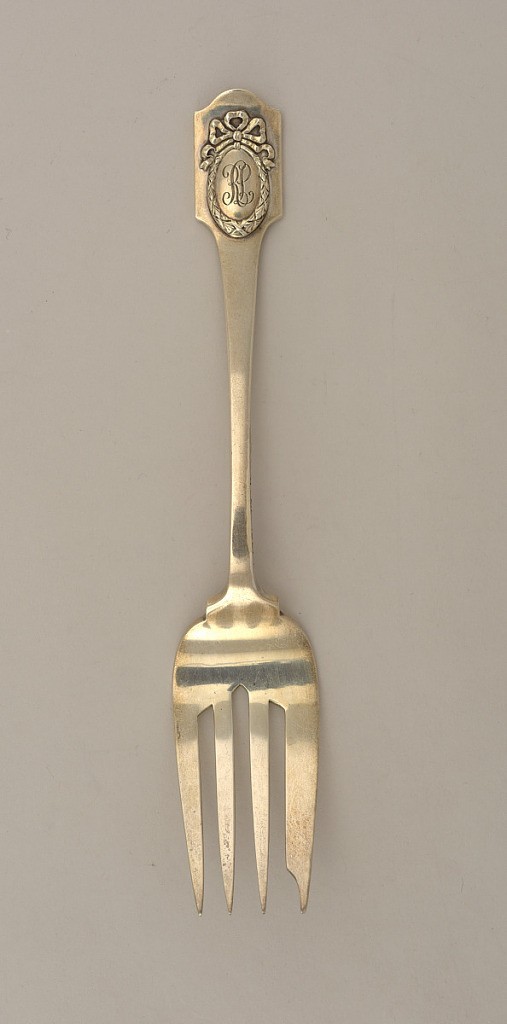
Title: Louis XVI Pattern Salad Fork
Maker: Joseph E. Birmingham
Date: ca. 1909
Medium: silver
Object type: fork
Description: Integral construction. Four tapering tines cut at sharp diagonal angle at bowl. One outside tine flatter and wider than others and with notched point, to be used as cutting edge. Handle of rectangular line ending in shouldered, rectangular fiddle terminal embossed with oval wreath with ribbon bow, enclosing monogram. Slight upturn at end of terminal.